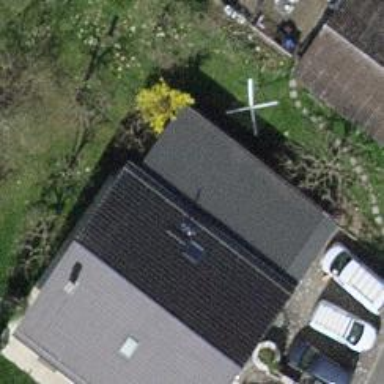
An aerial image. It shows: View of roof of building.